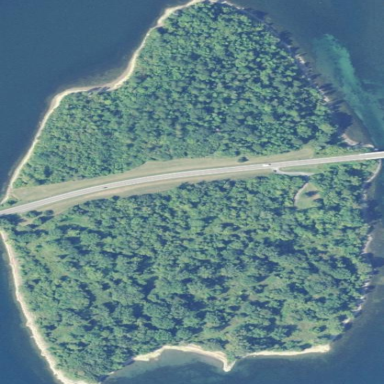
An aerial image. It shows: Island covered with woodland.